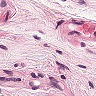
Metastatic tissue present: no